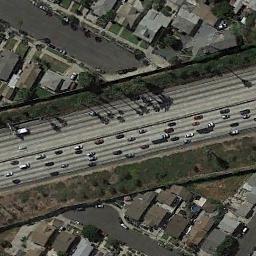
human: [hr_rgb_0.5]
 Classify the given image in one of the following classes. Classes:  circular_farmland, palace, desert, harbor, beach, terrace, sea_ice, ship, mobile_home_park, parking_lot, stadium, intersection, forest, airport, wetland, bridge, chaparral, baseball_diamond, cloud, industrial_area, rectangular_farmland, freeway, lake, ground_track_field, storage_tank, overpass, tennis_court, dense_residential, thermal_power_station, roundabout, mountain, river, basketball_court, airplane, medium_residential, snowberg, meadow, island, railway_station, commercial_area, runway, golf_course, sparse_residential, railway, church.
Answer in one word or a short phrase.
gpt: freeway